Question: I am currently creating a desktop app using tide sdk. All of my database information is stored into Parse.com (a serverless database). What I am trying to do is to take the array of the information I queried from Parse (in javascript) and insert it into a table. I am really having a hard time getting used to not using document.write() for my desktop application.
---
I want the end result to look like:

---
This is what I started with:
'''
var contactNameArray = [];
var contactNumberArray= [];
var CM = Parse.Object.extend("ContactMenu");
var queryContact = new Parse.Query(CM);
queryContact.ascending("ContactName");
queryContact.find({
success: function(results4) {
alert("Successfully retrieved " + results4.length + " entries.");
// Do something with the returned Parse.Object values
// document.write('<table border="1" cellspacing="1" cellpadding="5">');
for (var i = 0; i < results4.length; i++) {
var object4 = results4[i];
contactNameArray[i] = object4.get('ContactName');
contactNumberArray[i] = object4.get('ContactNumber');
// document.write("<tr><td>Number " + i + " is:</td>");
//document.write("<td>" + contactNameArray[i] + "</td></tr>");
}
//document.write('</table>');
},
error: function(error) {
alert("Error: " + error.code + " " + error.message);
}
});
'''
---
After doing some research I cam upon this bit of code from <URL>. In code how can I better position this table to be in the center for my screen? Is there a way to center this table in javascript?
'''
function generate_table() {
var x = document.createElement("TABLE");
x.setAttribute("id", "myTable");
document.body.appendChild(x);
var y = document.createElement("TR");
y.setAttribute("id", "myTr");
document.getElementById("myTable").appendChild(y);
var z = document.createElement("TD");
for(var i = 0; i< query4.length; i++){
var t = document.createTextNode(contactNameArray[i]);
z.appendChild(t);
var m = document.createTextNode(contactNumberArray[i]);
z.appendChild(m);
}
document.getElementById("myTr").appendChild(z);
}
'''
So I have already figured out how to put the information I want into an array. I am just having a hard time putting this information into a table that is correctly positioned. Thank you in advance. If you need to see any more of my code, then just let me know. If I am unclear, please let me know what I should explain. Thank you!!!
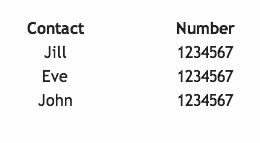
Answer: There are several ways to do this. But from what you already have the simplest is to use 'innerHTML':
'''
queryContact.find({
success: function(results4) {
var html = "";
alert("Successfully retrieved " + results4.length + " entries.");
// Do something with the returned Parse.Object values
html += '<table border="1" cellspacing="1" cellpadding="5">';
for (var i = 0; i < results4.length; i++) {
var object4 = results4[i];
contactNameArray[i] = object4.get('ContactName');
contactNumberArray[i] = object4.get('ContactNumber');
html += "<tr><td>Number " + i + " is:</td>";
html += "<td>" + contactNameArray[i] + "</td></tr>";
}
html += '</table>';
document.body.innerHTML += html;
},
error: function(error) {
alert("Error: " + error.code + " " + error.message);
}
});
'''
As for centering the table on the page the best way is to use CSS. Unfortunately centering anything in CSS is a bit of a hack. There are several ways to do it. See the answers to this question for all the ways of doing it: <URL>. Note: scroll through the answers, not just read the top one. There really are a lot of ways to do this and some may not work for you.
A few notes about 'innerHTML':
1. Although innerHTML looks like a variable it actually behaves more like a function. Specifically it invokes the HTML compiler of the browser. So if you pass it incomplete tags like: someDiv.innerHTML += '<table>';
it will see that as an incomplete 'table' tag and deals with it the way the browser usually does when it sees an incomplete 'table' tag. For some browsers that means removing the table from the DOM. For others that means immediately inserting a closing </table> tag to make it valid. What this means is that when you later append the closing tag like this: someDiv.innerHTML += '</table>';
what happens is that the browser will think you did this: <table></table></table>
^ ^
| |_________ what you're trying to insert
|
auto inserted by the browser earlier
and deal with it the way browsers usually do - consider that tag invalid and discard it. So you need to pass innerHTML well-formed html which is why I created the table structure in a string then append it to the DOM with innerHTML.
2. A lot of people consider innerHTML stylistically bad since you're doing DOM manipulation with strings. Also because innerHTML was not originally part of any standard and was a proprietary feature of IE. Since it's not part of any standard there's no real agreement between different browsers for how it should work. Having said that, it's probably the most cross-bowser compatible method of manipulating DOM because it's the most widely implemented (even on really old browsers). Read the documentation of the DOM API for more info on how to do it "properly": https://developer.mozilla.org/en-US/docs/Web/API/Document_Object_Model
3. As mentioned by others in the comment to your question, there are also libraries out there that would make your life easier for DOM manipulation. There are procedural libraries like jQuery that wraps the often clunky DOM API and cross-browser issues into a nice to use API. There are also templating library like handlebars that allows you to write the HTML fragments as templates to be processed and inserted into the DOM.
I suggest getting comfortable with how the DOM works by reading the DOM documentation and follow some tutorial and also look at DOM manipulation libraries like jQuery or YUI or underscore to get a better feel of javascript.
Paraphrasing Douglas Crockford, you wouldn't start to program in C or Java without learning the language first. Similarly javascript is a full-featured language. Take some time to learn it and not just assume that . There are many features of javascript like closures and asynchronous functions that will trip you up. Similarly the DOM has many behaviors that may work differently from your assumptions of how HTML works.
But it is a lot to take in. So for now use 'innerHTML' with care being aware of its limitations. Also look at 'document.getElementById()' which is the second most used DOM API for beginners. It allows you to insert your html in the document using 'innerHTML'. Not just the end of the document.